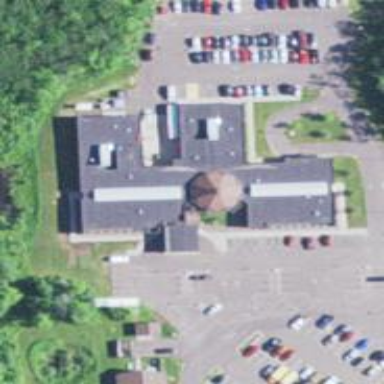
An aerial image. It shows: Clinic building offering healthcare services.